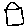
Label: house